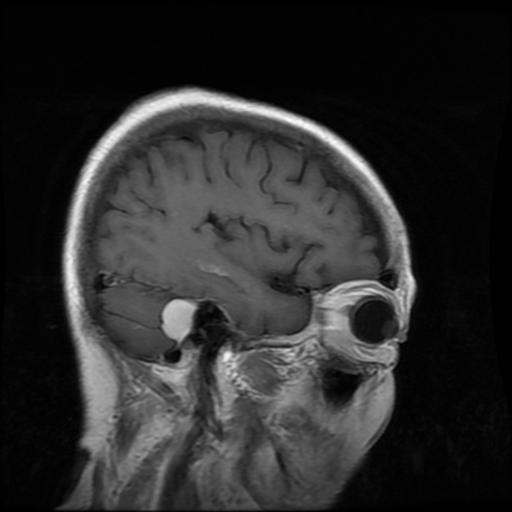
Label: meningioma